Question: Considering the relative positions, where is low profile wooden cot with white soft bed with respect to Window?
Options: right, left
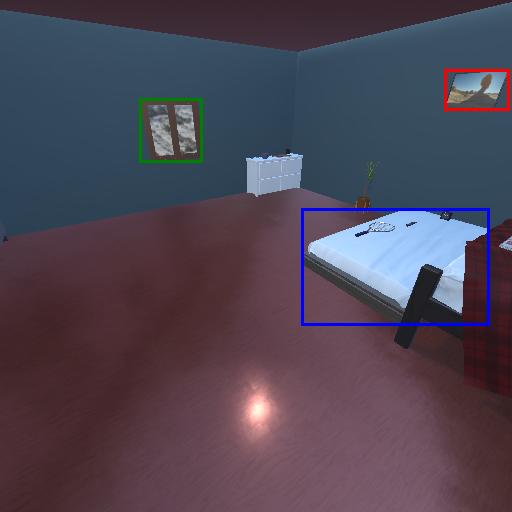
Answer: right